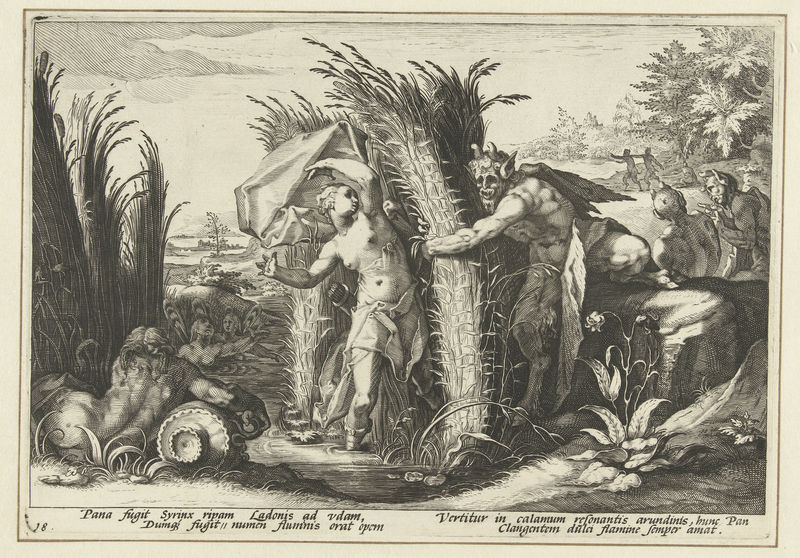
Titel: Pan en Syrinx
Künstler: Hendrick Goltzius
Standort: Amsterdam
Institution: Rijksmuseum
Schlagwörter: himmel, lendenschurz, mann, nackt, wasser, bäume, landschaft, see, ufer, blume, blumen, frau, männer, schwarz, blüten, gras, tuch, stehen, feld, schilf, pflanzen, ohren, brüste, papier, festhalten, druck, stich, teufel, satyr, faun, pan, muschel, hörner, schnecke, köcher, satan, jagdgöttin, latein, kpcher, fr